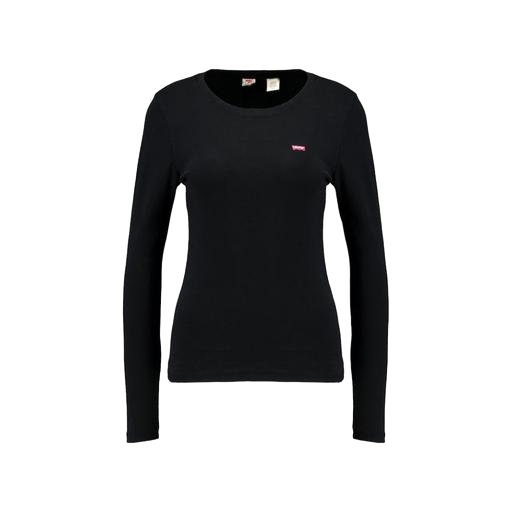
black women's long sleeve t-shirt, black women's long-sleeve t-shirt, black round neck long sleeve t-shirt, white background